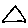
Label: triangle